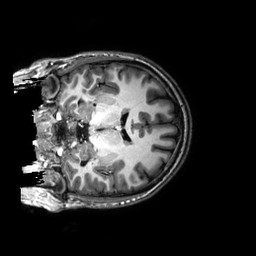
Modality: T1w
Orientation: coronal
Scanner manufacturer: philips
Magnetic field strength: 3 T
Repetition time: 0.0096 s
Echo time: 0.0046 s